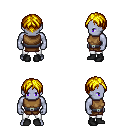
a pixel art fantasy rpg character, male body template, dark elf, purple skin, leather chest armor, white pants, blonde parted hairstyle, black shoes, four views (front, back, left, right), 2x2 character sprite sheet, small pixel art, hard edges, no anti-aliasing